Field crop: maize
Growth stage: 1
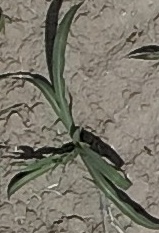
Species: sorghum